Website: macys
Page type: billing-address
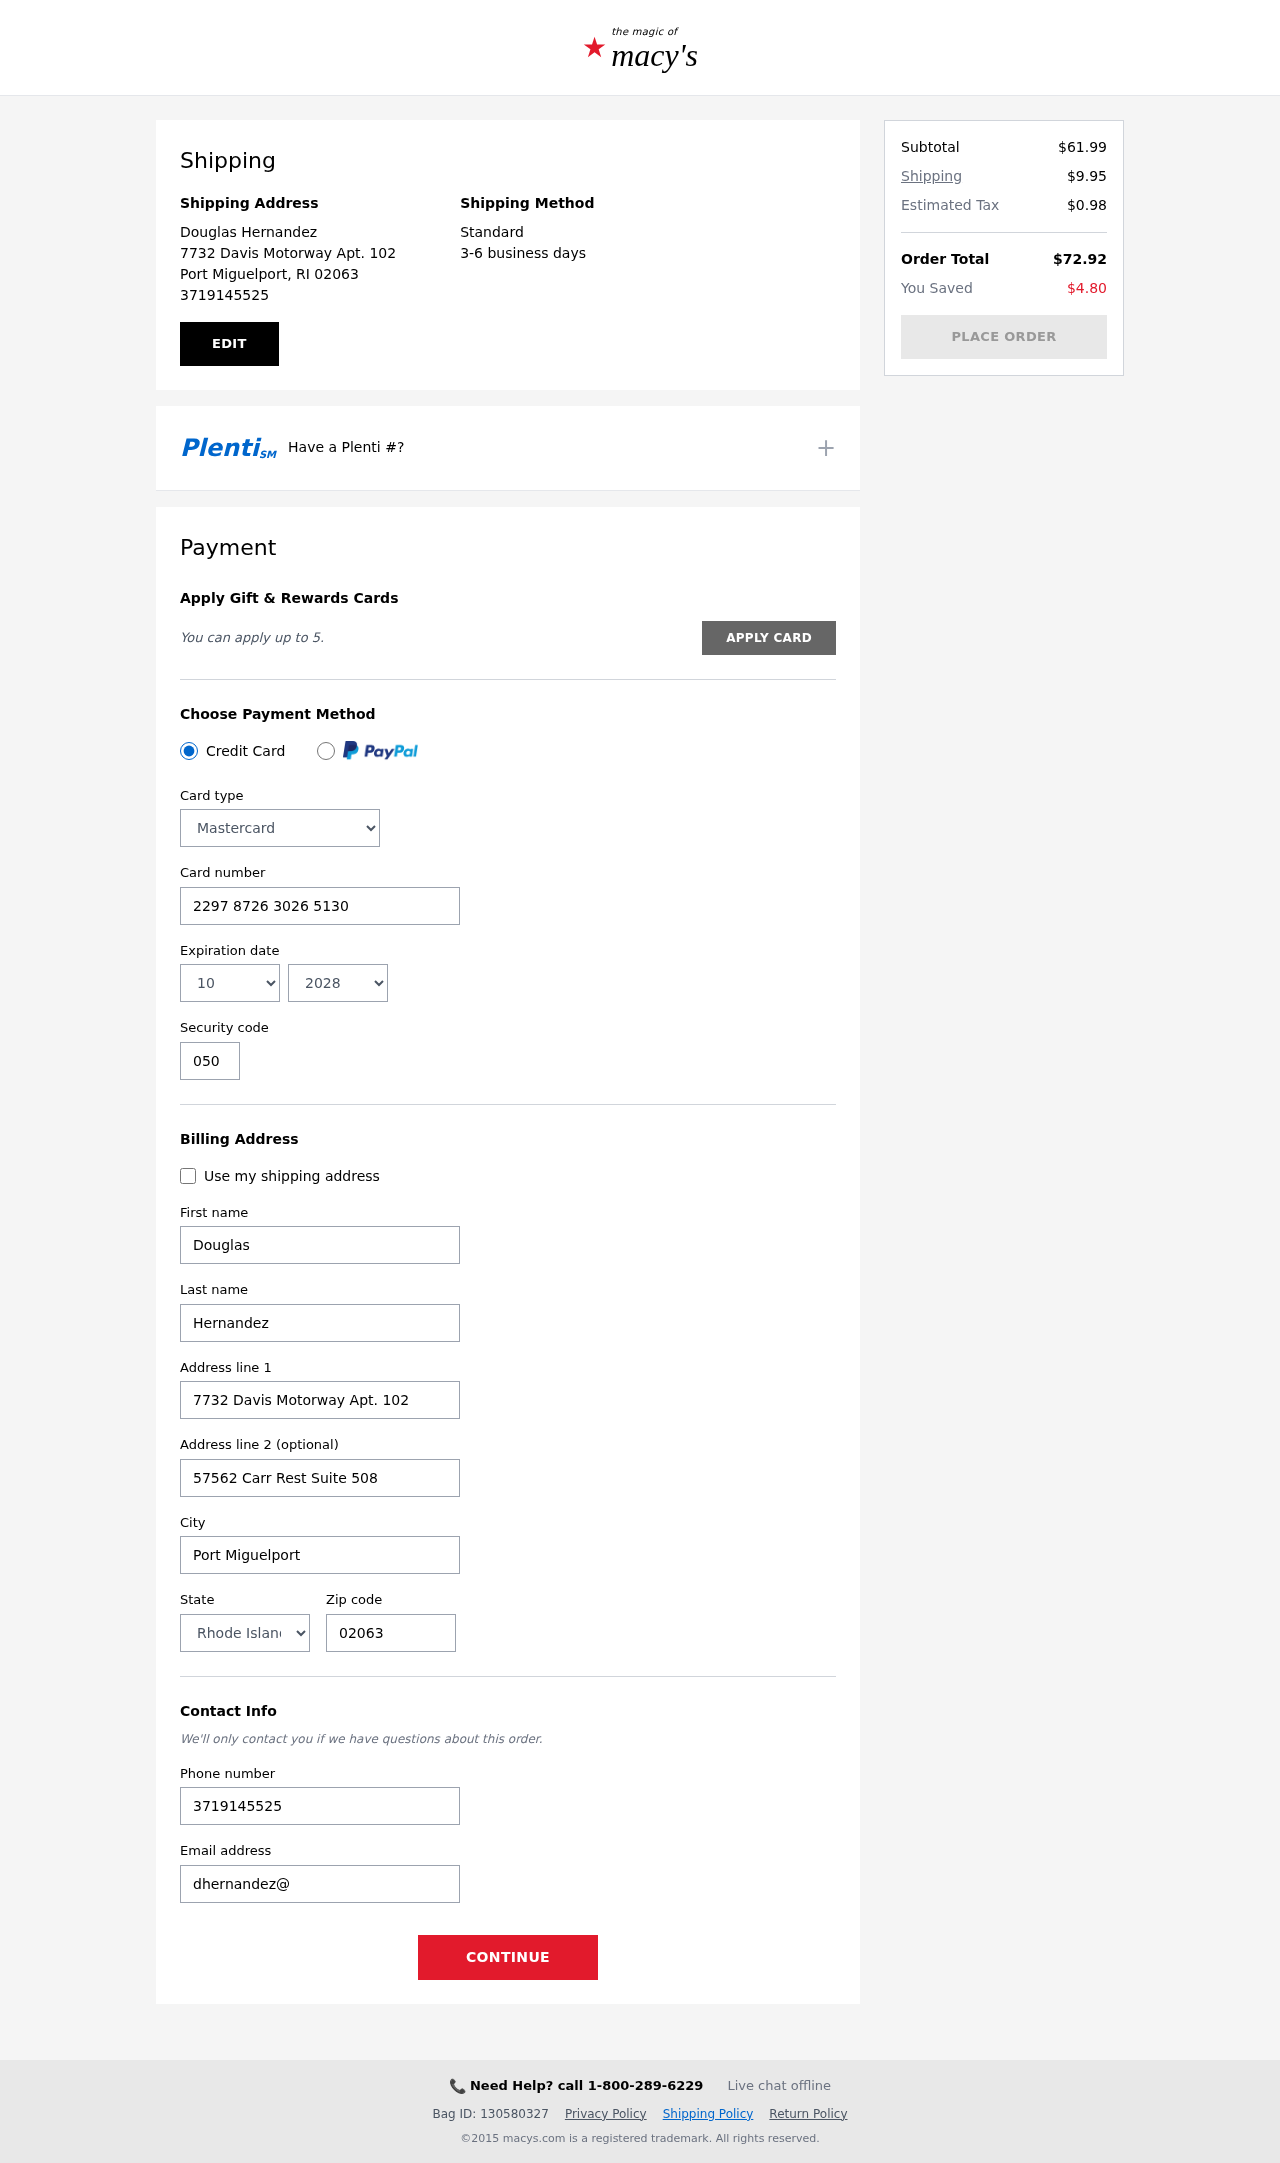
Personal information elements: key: PII_CARD_CVV
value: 050
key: PII_CARD_EXPIRY_MONTH
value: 10
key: PII_CARD_EXPIRY_YEAR
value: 28
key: PII_CARD_NUMBER
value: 2297 8726 3026 5130
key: PII_CARD_TYPE
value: Mastercard
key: PII_CITY
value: Port Miguelport
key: PII_CITY_STATE_ZIP
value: Port Miguelport, RI 02063
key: PII_EMAIL
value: dhernandez@hotmail.com
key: PII_FIRSTNAME
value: Douglas
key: PII_FULLNAME
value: Douglas Hernandez
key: PII_LASTNAME
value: Hernandez
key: PII_PHONE
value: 3719145525
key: PII_POSTCODE
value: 02063
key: PII_STATE
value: Rhode Island
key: PII_STREET
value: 7732 Davis Motorway Apt. 102
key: PII_STREET2
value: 57562 Carr Rest Suite 508
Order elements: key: ORDER_SUBTOTAL
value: $61.99
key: ORDER_SHIPPING_COST
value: $9.95
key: ORDER_TAX
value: $0.98
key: ORDER_TOTAL
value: $72.92
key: ORDER_SAVINGS
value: $4.80